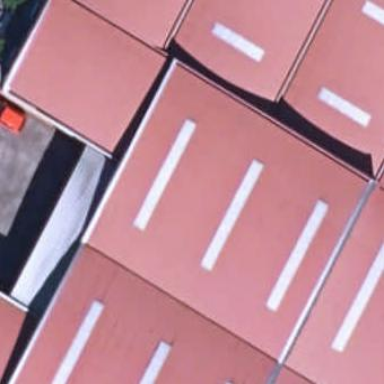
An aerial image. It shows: Industrial building.